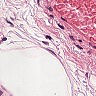
Metastatic tissue present: no